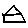
Label: house